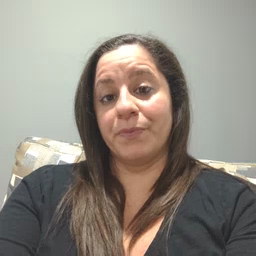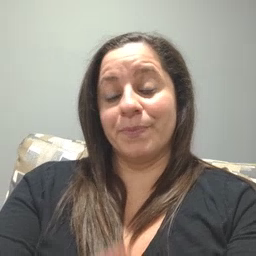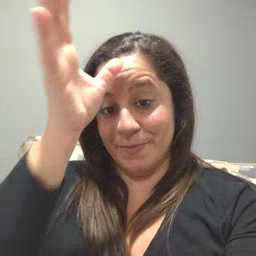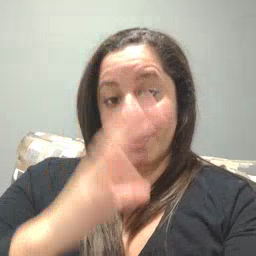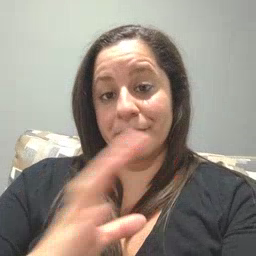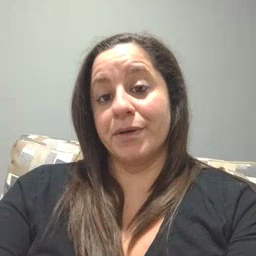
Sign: man